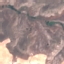
Land use / land cover: HerbaceousVegetation